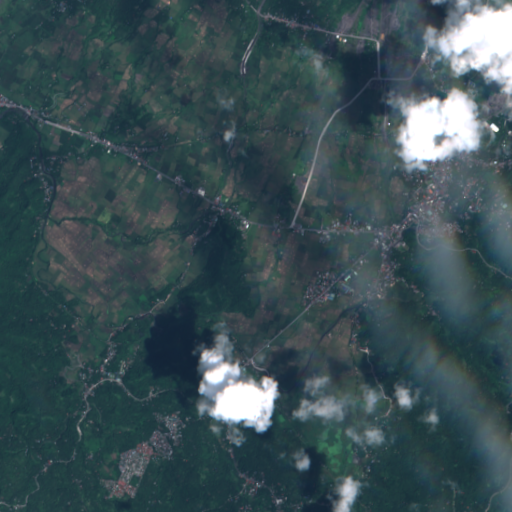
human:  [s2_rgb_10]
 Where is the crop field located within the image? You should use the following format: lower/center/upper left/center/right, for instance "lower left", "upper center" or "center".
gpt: The crop field is located in the upper right of the image.
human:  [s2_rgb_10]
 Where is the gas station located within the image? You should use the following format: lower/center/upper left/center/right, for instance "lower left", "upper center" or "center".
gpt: The gas station is located in the center right of the image.
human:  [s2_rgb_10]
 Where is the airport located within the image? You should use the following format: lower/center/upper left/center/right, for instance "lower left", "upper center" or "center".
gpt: There is no airport in the image.